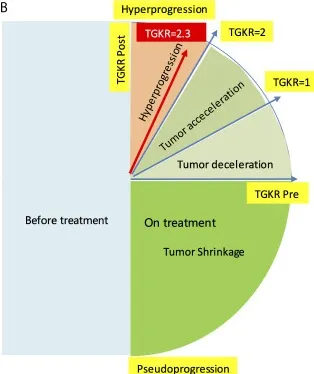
Evaluation of HPD by the RECIST1.1 criteria and tumor growth kinetics after starting immunotherapy with pembrolizumab. (B) Evaluation of HPD by measuring the TGKR. SLD, sum of the longest diameters; TGKR, tumor growth kinetics ratio; HPD, hyperprogressive disease; RECIST, response evaluation criteria in solid tumors.
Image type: pathology (immunostaining)